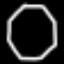
Label: octagon